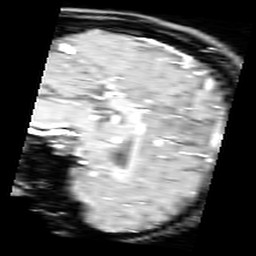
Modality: inplaneT1
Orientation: sagittal
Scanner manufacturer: ge
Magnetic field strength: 3 T
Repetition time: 0.2 s
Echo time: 0.0036 s